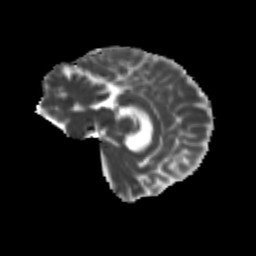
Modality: MD
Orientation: sagittal
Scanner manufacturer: siemens
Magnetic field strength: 3 T
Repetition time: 9.2 s
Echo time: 0.084 s